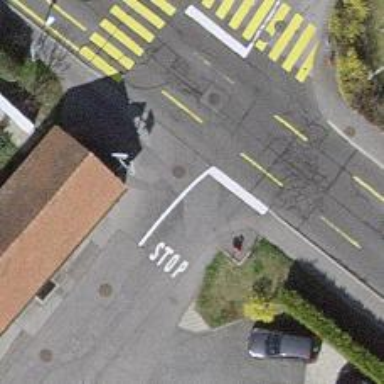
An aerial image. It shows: Asphalt footway with unmarked crossing.